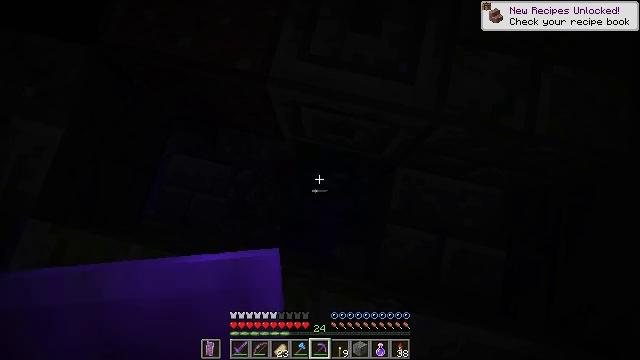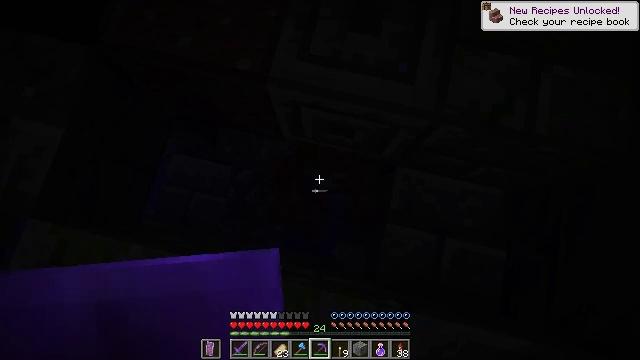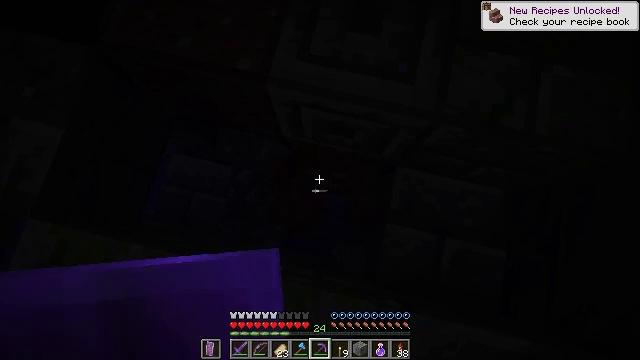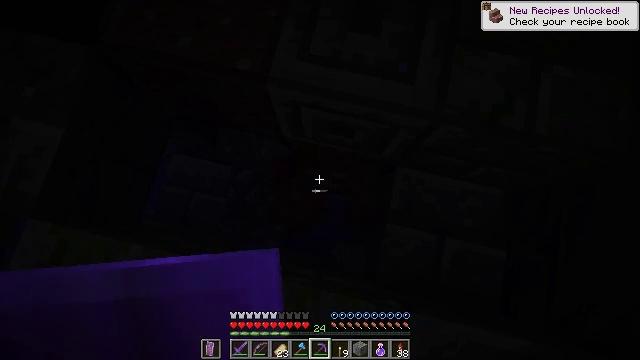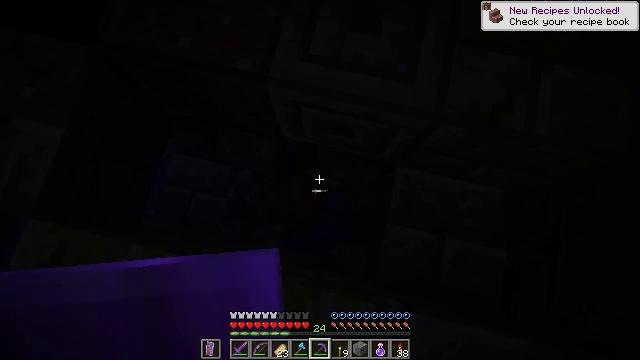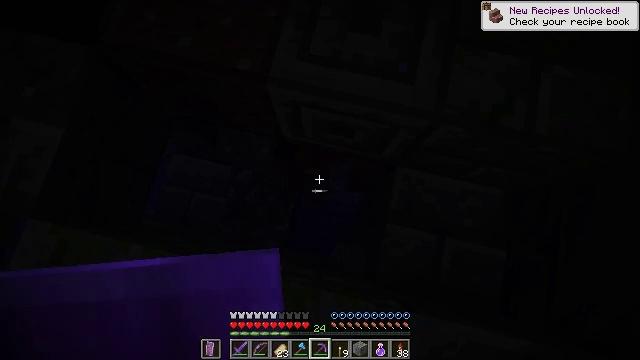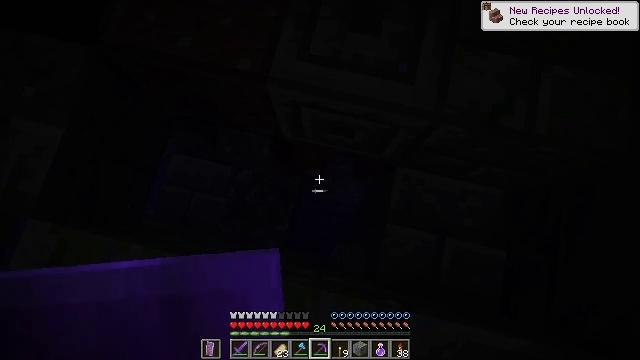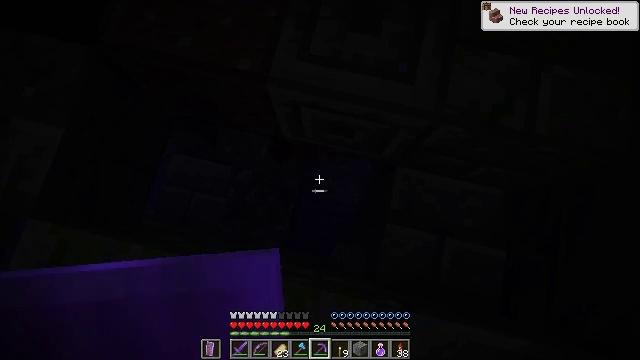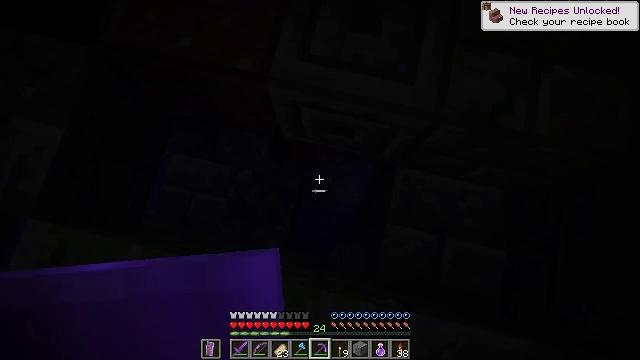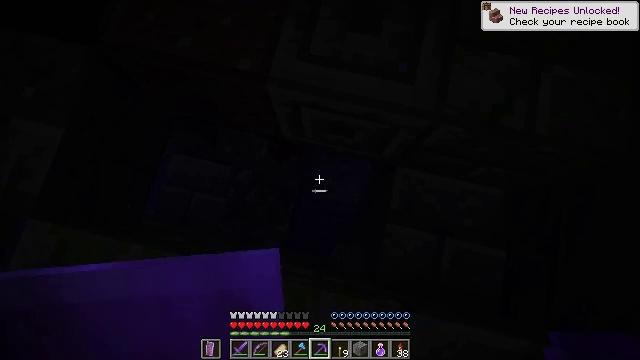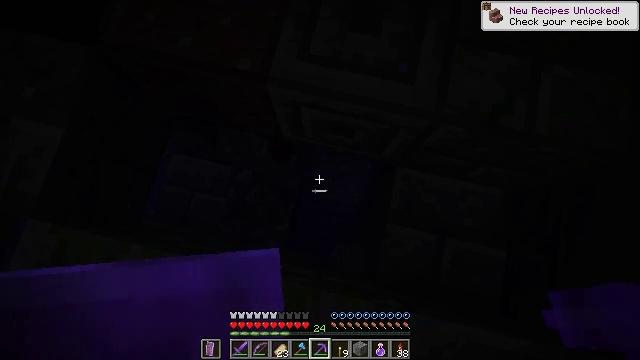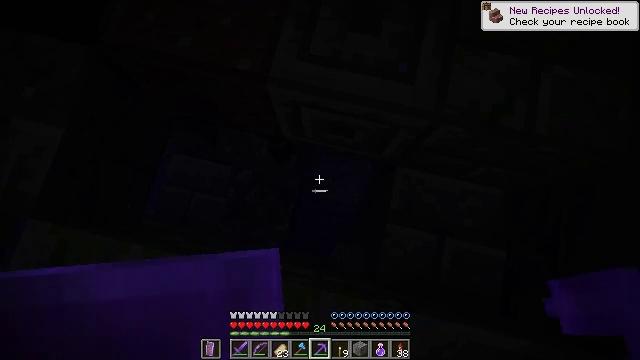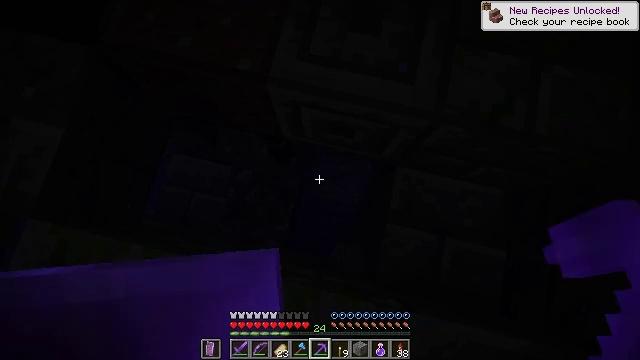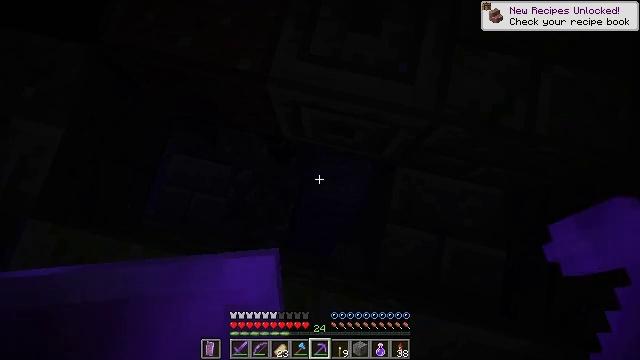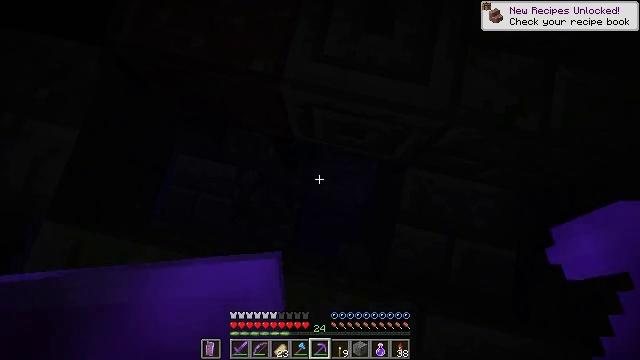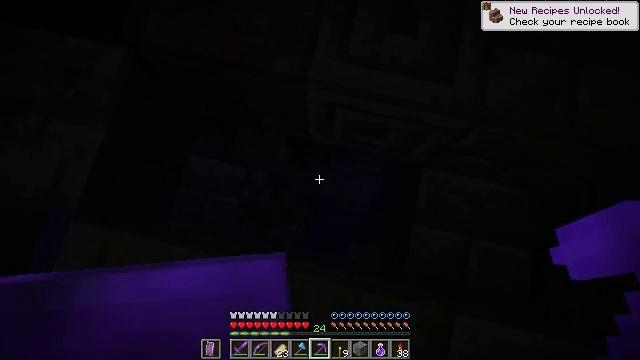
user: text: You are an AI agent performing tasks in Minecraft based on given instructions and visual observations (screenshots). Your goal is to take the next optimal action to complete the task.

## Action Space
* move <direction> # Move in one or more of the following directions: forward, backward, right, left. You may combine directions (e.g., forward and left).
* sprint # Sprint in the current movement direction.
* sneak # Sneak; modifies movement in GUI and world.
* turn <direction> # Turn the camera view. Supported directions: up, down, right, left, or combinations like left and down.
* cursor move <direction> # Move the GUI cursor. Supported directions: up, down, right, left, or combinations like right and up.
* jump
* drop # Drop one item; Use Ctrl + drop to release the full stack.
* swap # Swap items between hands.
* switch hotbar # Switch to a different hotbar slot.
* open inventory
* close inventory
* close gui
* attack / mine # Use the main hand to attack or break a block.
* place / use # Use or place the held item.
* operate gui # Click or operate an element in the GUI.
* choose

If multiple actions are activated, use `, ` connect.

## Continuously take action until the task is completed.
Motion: motion action
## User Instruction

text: Pick up the white bed by breaking it.
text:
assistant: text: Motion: no_op
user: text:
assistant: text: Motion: no_op
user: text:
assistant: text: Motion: no_op
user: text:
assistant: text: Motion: no_op
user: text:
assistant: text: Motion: no_op
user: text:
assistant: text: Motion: no_op
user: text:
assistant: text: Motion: no_op
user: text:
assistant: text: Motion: no_op
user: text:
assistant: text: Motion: no_op
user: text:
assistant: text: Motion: no_op
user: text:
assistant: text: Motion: no_op
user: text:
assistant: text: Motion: no_op
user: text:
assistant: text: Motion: no_op
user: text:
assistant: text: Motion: move left
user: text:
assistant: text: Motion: move left
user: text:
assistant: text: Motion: move left
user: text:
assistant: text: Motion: move left
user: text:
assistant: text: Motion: move left
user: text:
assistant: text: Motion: move left, turn right
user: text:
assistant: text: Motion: move left, turn right
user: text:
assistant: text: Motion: move back and move left
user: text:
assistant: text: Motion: move back
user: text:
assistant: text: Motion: move back
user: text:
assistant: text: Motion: move back
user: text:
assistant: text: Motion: move back, turn right
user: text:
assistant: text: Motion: move back, turn right
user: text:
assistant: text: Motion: move back
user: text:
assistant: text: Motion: move back, turn up
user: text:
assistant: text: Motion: move back, turn up
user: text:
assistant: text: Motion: move back, turn up, jump